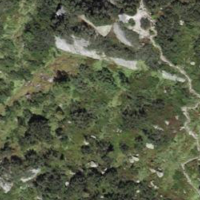
EUNIS habitat code: 31
Species observed at this site:
Astrantia minor
Achillea macrophylla